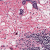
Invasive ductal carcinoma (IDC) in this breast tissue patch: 1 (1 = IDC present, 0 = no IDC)